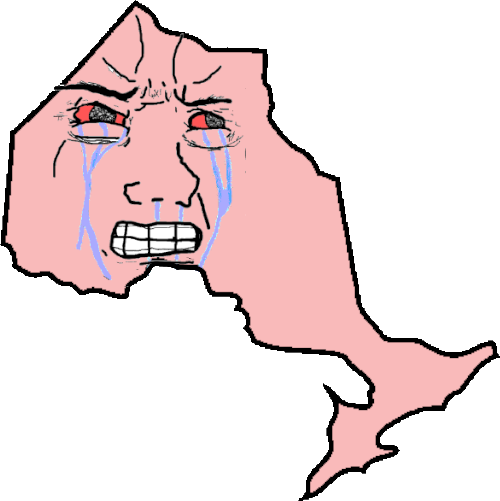
Label: 5_Crying_Wojak